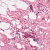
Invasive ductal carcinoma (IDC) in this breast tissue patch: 0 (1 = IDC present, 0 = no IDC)